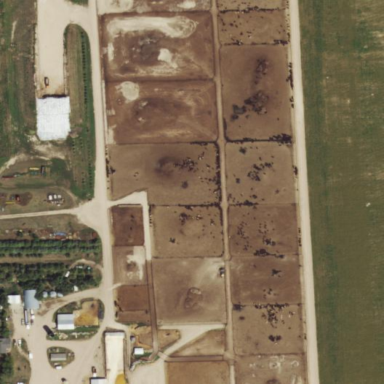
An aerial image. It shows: Farmyard used as feedlot for farming.